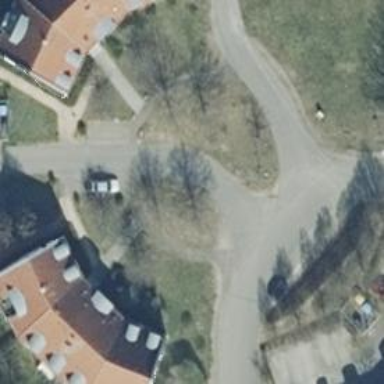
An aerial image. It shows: Living street.